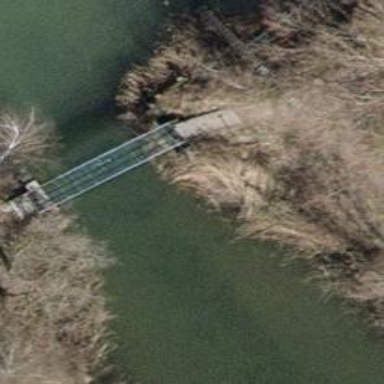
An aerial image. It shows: Metal-surfaced path bridge.